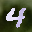
Label: 4